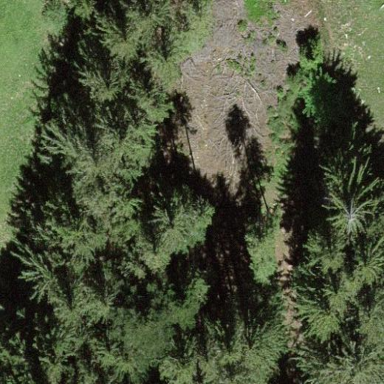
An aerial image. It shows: Forest area.